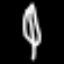
Label: leaf